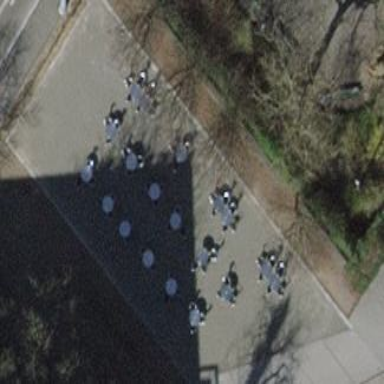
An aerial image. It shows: Outdoor seating area with canopy for weather protection.